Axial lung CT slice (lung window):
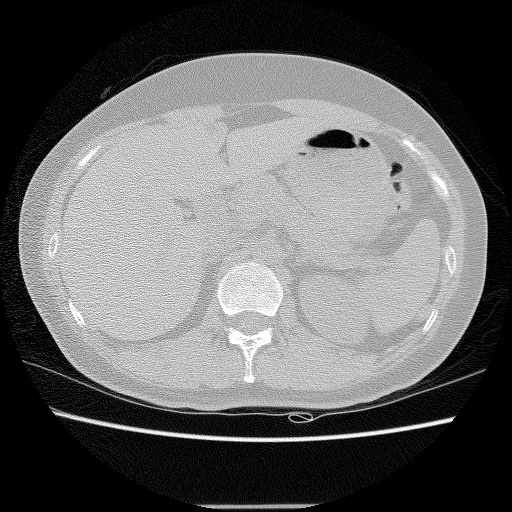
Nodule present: no